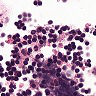
Metastatic tissue present: no